Question: Does anyone know how can I remove this gradient highlighted in red? I'm using the theme Light.NoTitleBar".

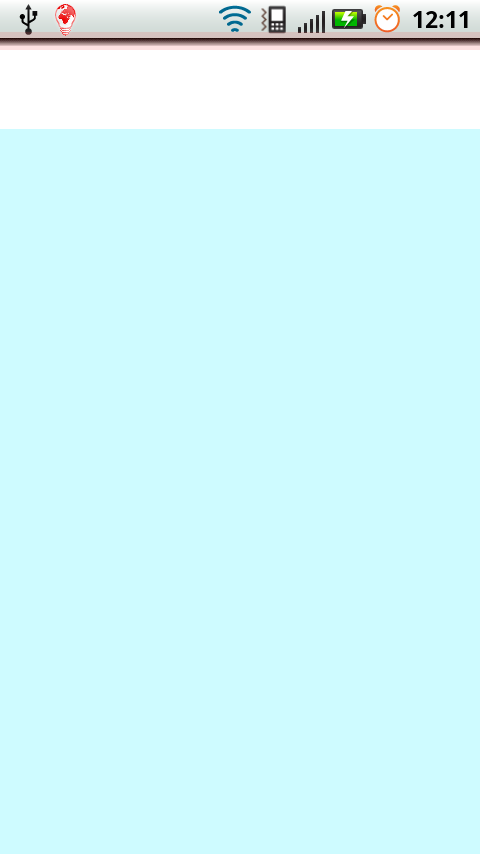
Answer: You can make a custom theme in res/values/styles.xml that looks like this:
'''
<!-- No Activity DropShadow -->
<style name="Theme.NoTitleOrDrop" parent="@android:style/Theme.NoTitleBar">
<item name="android:windowContentOverlay">@null</item>
</style>
'''
And then reference it in your manifest like this:
'''
<application
android:label="@string/app_name"
android:icon="@drawable/icon"
android:theme="@style/Theme.NoTitleOrDrop"
android:name="@string/app_name>
...
'''
This should get rid of that top shadow. You can use this theme on a per Activity basis or in Application like I did in the example to work on all Activities.